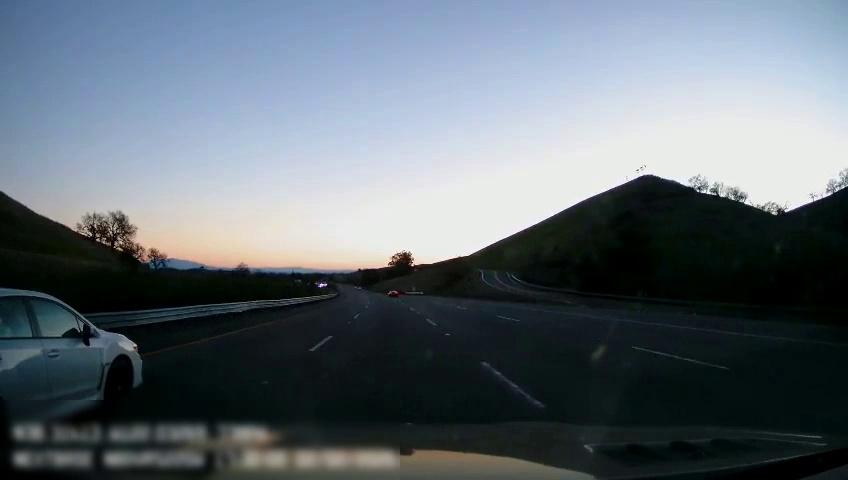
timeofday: Day
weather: Sunny
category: Drivable Space
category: Vehicles | Car
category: Vehicles | Car
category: Lanes | Current Lane
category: Lanes | Current Lane
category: Lanes | Alternate Lane
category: Lanes | Alternate Lane
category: Lanes | Alternate Lane
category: Lanes | Alternate Lane
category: Lanes | Alternate Lane